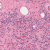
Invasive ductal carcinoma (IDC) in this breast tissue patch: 1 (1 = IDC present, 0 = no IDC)